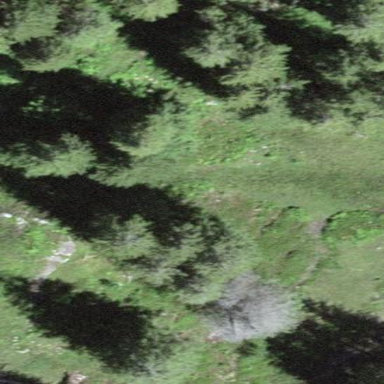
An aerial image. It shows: Forest area.